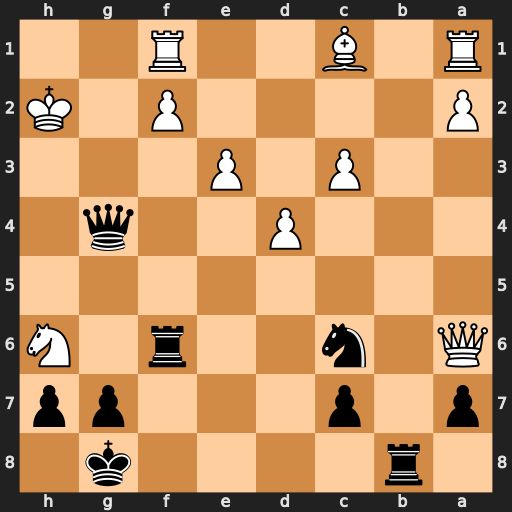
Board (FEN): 1r4k1/p1p3pp/Q1n2r1N/8/3P2q1/2P1P3/P4P1K/R1B2R2
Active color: b
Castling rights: -
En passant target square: -
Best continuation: Rxh6#